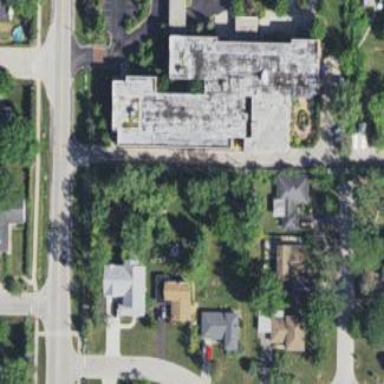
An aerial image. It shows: Commercial building.